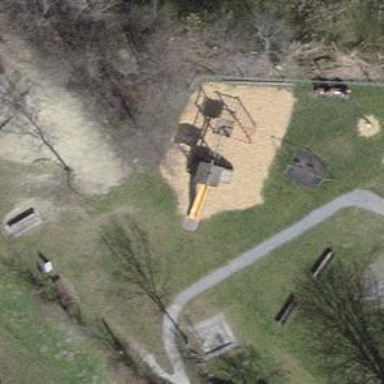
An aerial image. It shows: Playground area for leisure land.